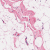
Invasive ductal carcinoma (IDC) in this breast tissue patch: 0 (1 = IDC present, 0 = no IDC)